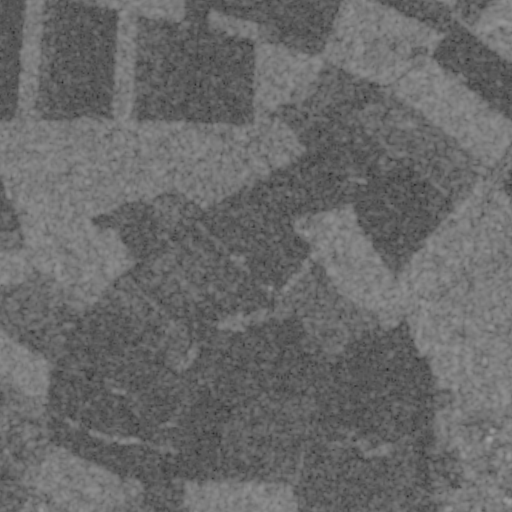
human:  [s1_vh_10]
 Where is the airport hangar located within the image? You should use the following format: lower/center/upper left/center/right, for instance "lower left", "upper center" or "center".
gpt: The airport hangar is located in the lower right of the image.
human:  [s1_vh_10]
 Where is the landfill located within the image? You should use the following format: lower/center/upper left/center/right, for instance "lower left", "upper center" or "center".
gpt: The landfill is located in the lower left of the image.
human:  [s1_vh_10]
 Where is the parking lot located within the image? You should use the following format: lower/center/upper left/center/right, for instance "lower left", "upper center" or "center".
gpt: The parking lot is located in the lower right of the image.
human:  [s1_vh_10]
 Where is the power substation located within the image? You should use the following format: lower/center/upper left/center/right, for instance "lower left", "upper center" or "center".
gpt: The power substation is located in the lower right of the image.
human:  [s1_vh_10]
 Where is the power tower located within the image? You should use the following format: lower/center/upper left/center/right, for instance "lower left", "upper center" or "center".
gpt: There is no power tower in the image.

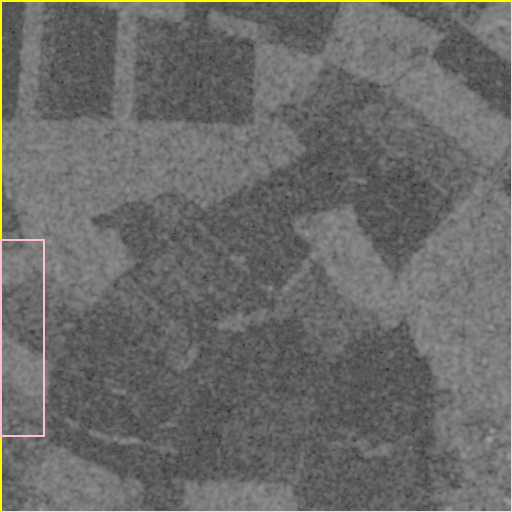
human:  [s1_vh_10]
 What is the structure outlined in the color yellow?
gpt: The structure outlined in yellow is a crop field.
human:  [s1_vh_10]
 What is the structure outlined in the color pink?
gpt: The structure outlined in pink is a landfill.
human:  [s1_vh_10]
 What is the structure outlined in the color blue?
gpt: There is no blue outline.